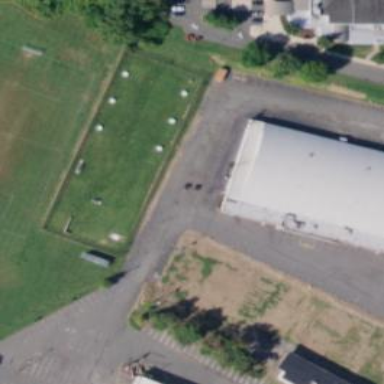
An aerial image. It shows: Building that houses bowling alley.